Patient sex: F
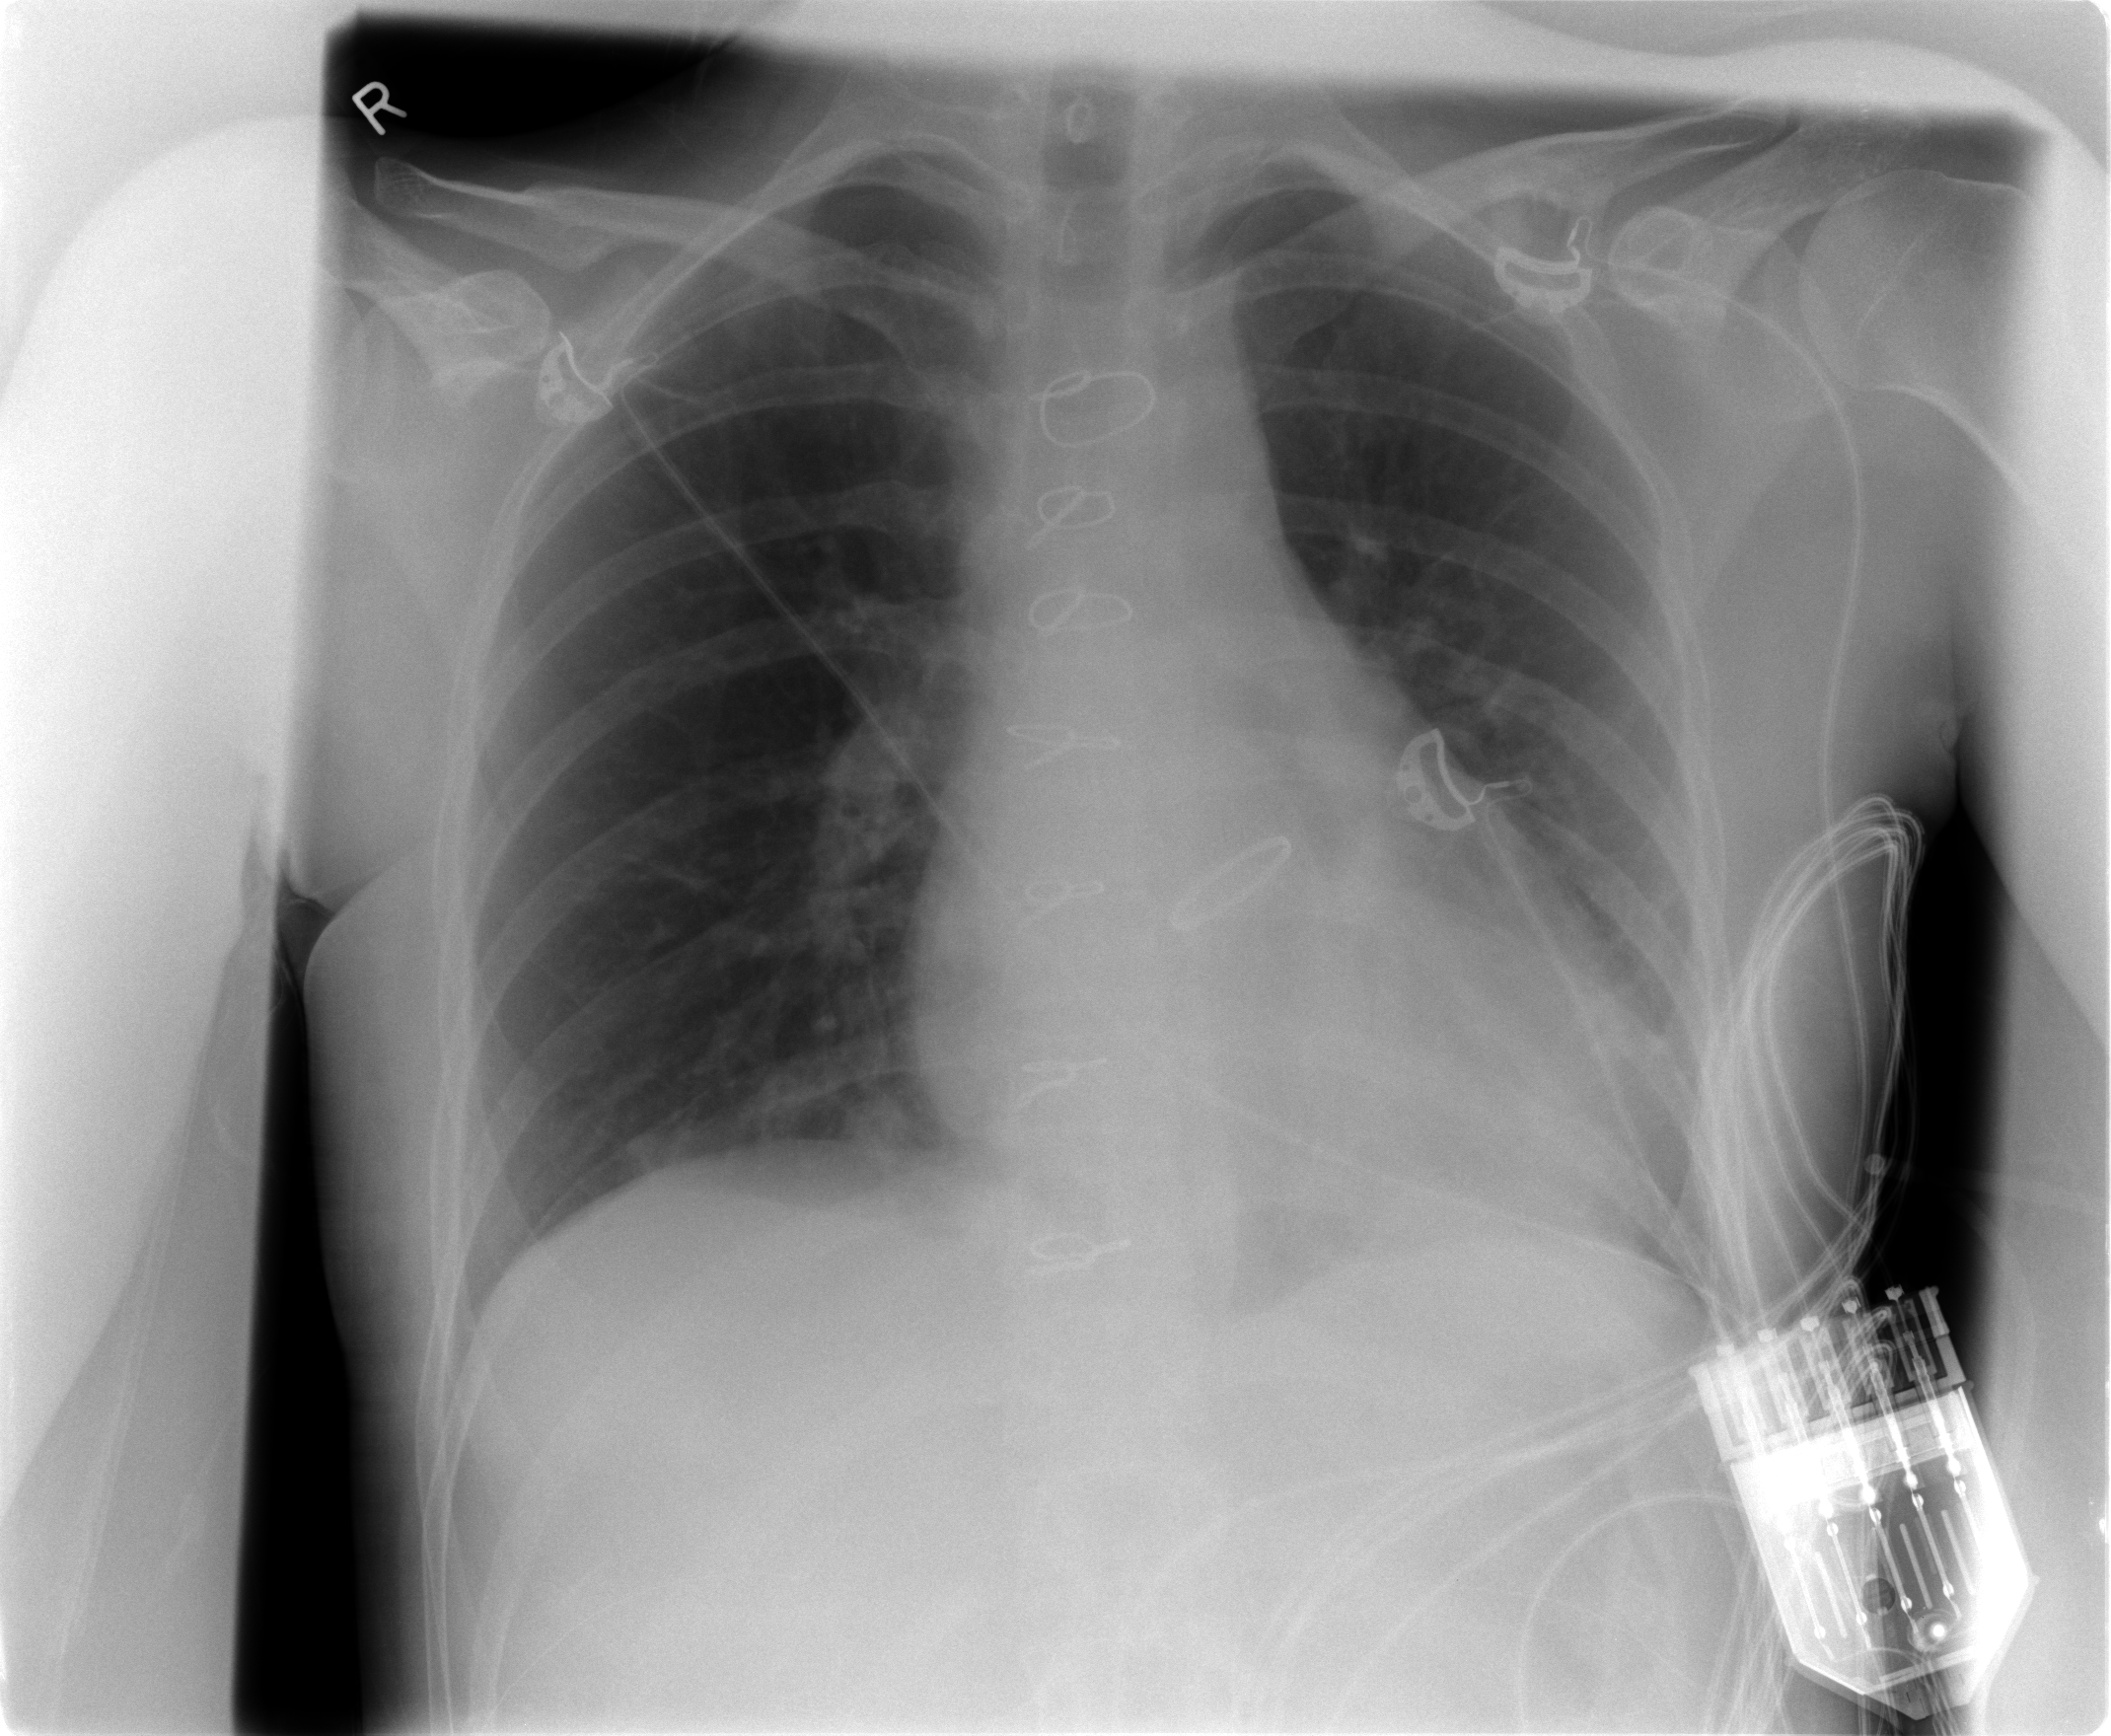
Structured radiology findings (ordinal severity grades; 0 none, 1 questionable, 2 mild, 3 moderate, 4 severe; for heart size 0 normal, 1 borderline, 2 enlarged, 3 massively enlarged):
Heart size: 1
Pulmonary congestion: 0
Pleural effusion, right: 0
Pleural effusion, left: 1
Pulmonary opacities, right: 0
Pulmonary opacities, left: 0
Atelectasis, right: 1
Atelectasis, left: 2